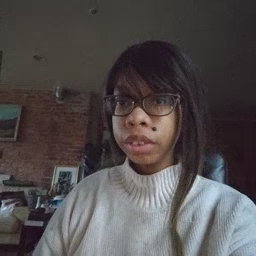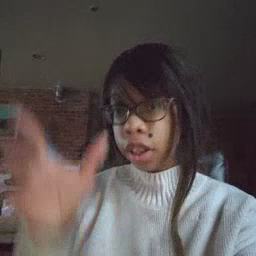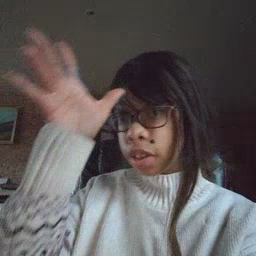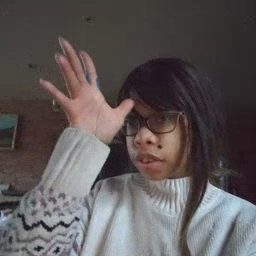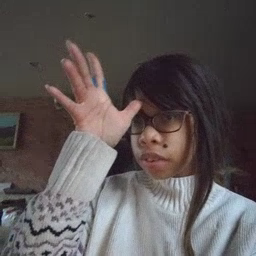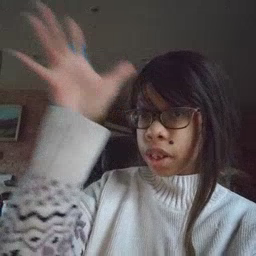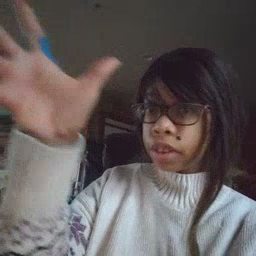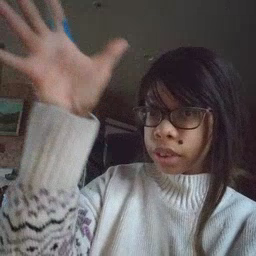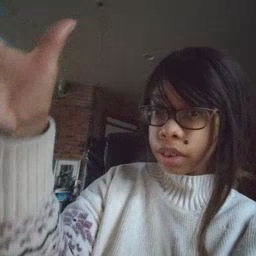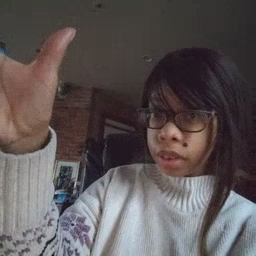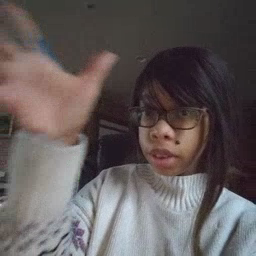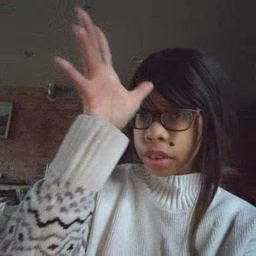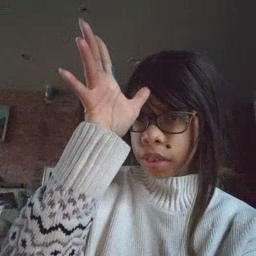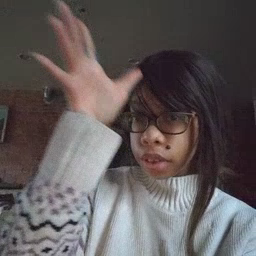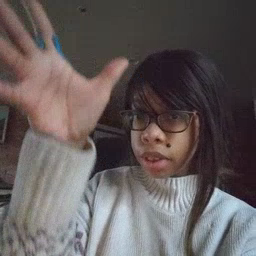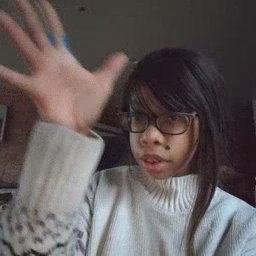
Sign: grandpa